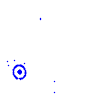
Particle: electron